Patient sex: F
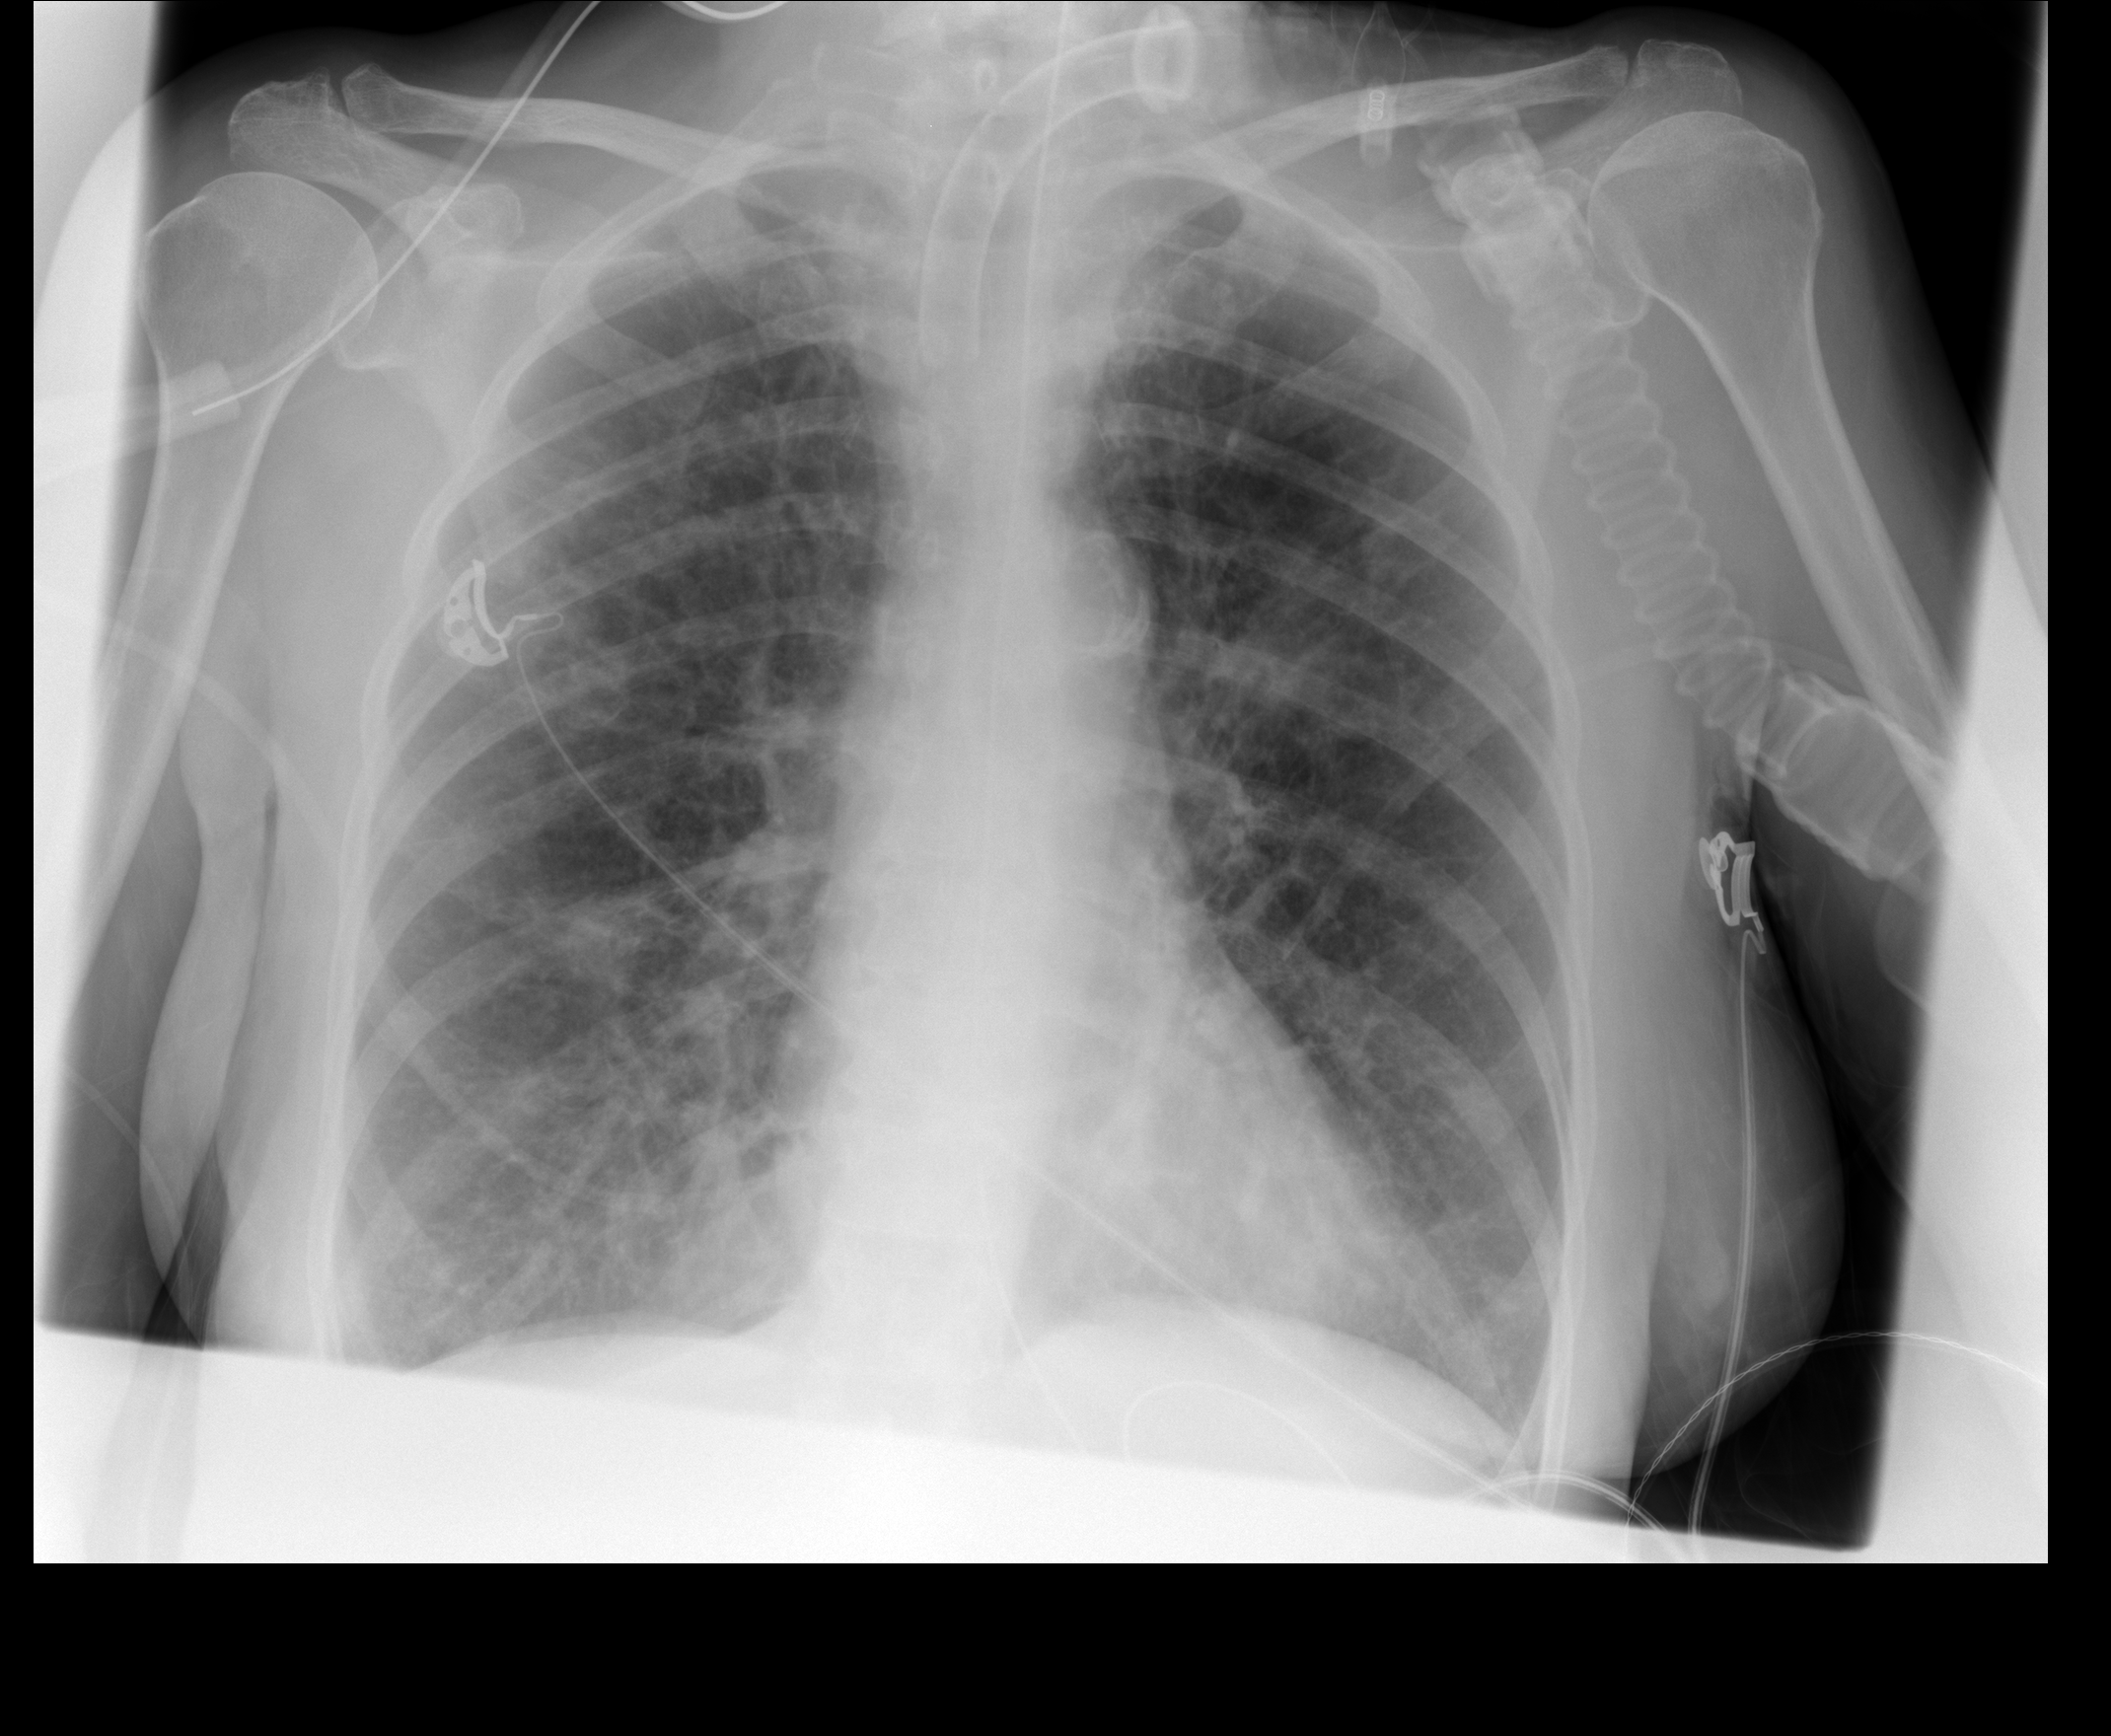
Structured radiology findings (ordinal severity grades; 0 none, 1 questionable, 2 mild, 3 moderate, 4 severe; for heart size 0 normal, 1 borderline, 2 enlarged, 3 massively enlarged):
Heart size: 0
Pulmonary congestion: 2
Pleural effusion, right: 0
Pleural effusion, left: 0
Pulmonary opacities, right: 0
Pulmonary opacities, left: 0
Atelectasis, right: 0
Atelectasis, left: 0